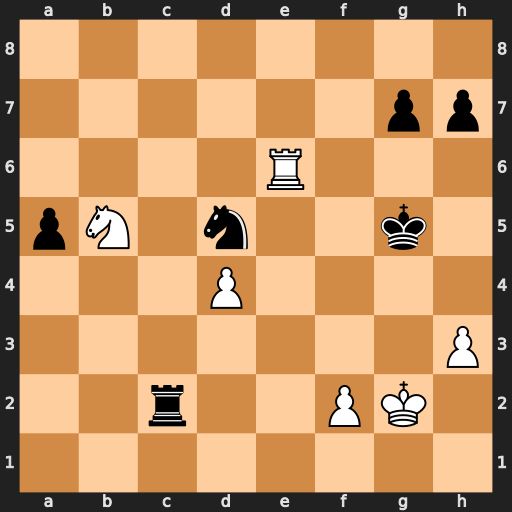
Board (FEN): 8/6pp/4R3/pN1n2k1/3P4/7P/2r2PK1/8
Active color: w
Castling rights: -
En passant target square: -
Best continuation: Re5+ Kf6 Rxd5